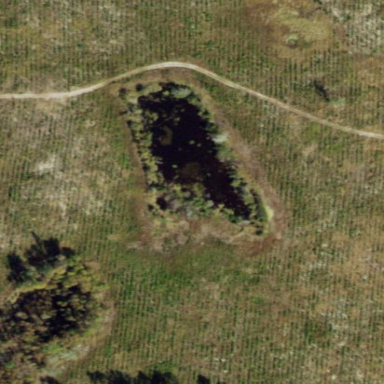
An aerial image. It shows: Beautiful wet meadow natural wetland.